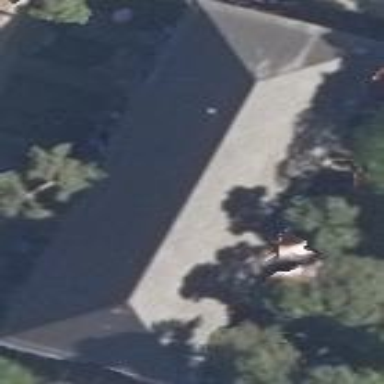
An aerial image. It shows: Terrace building with hipped roof colored black.